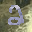
Label: 2